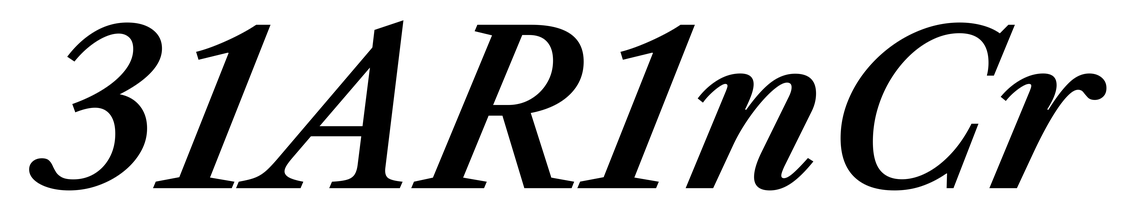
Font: LibreCaslonText-Italic_SemiBold_Italic